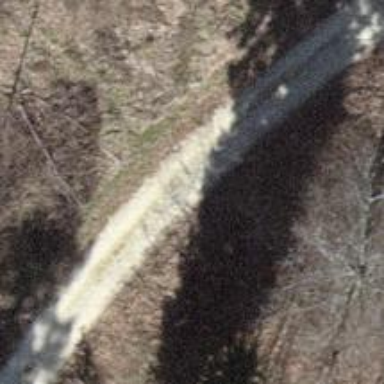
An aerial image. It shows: Gravel track with grade2 tracktype.